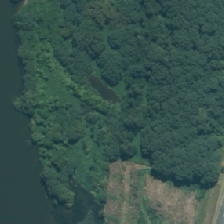
Land cover: deciduous_hardwood